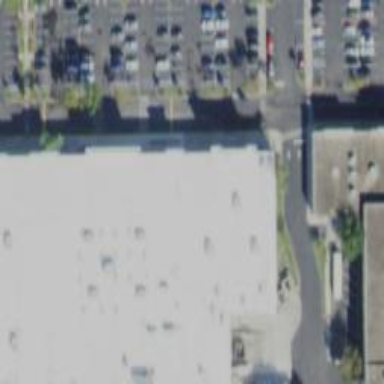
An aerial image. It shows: Supermarket.